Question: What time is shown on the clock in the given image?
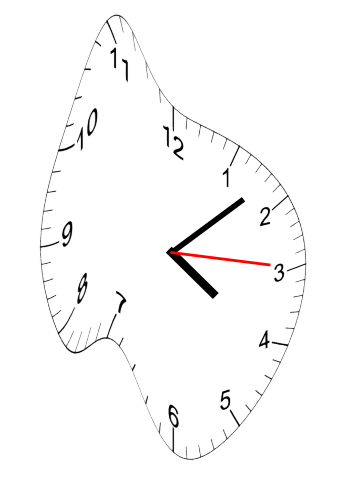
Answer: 04:08:15